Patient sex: M
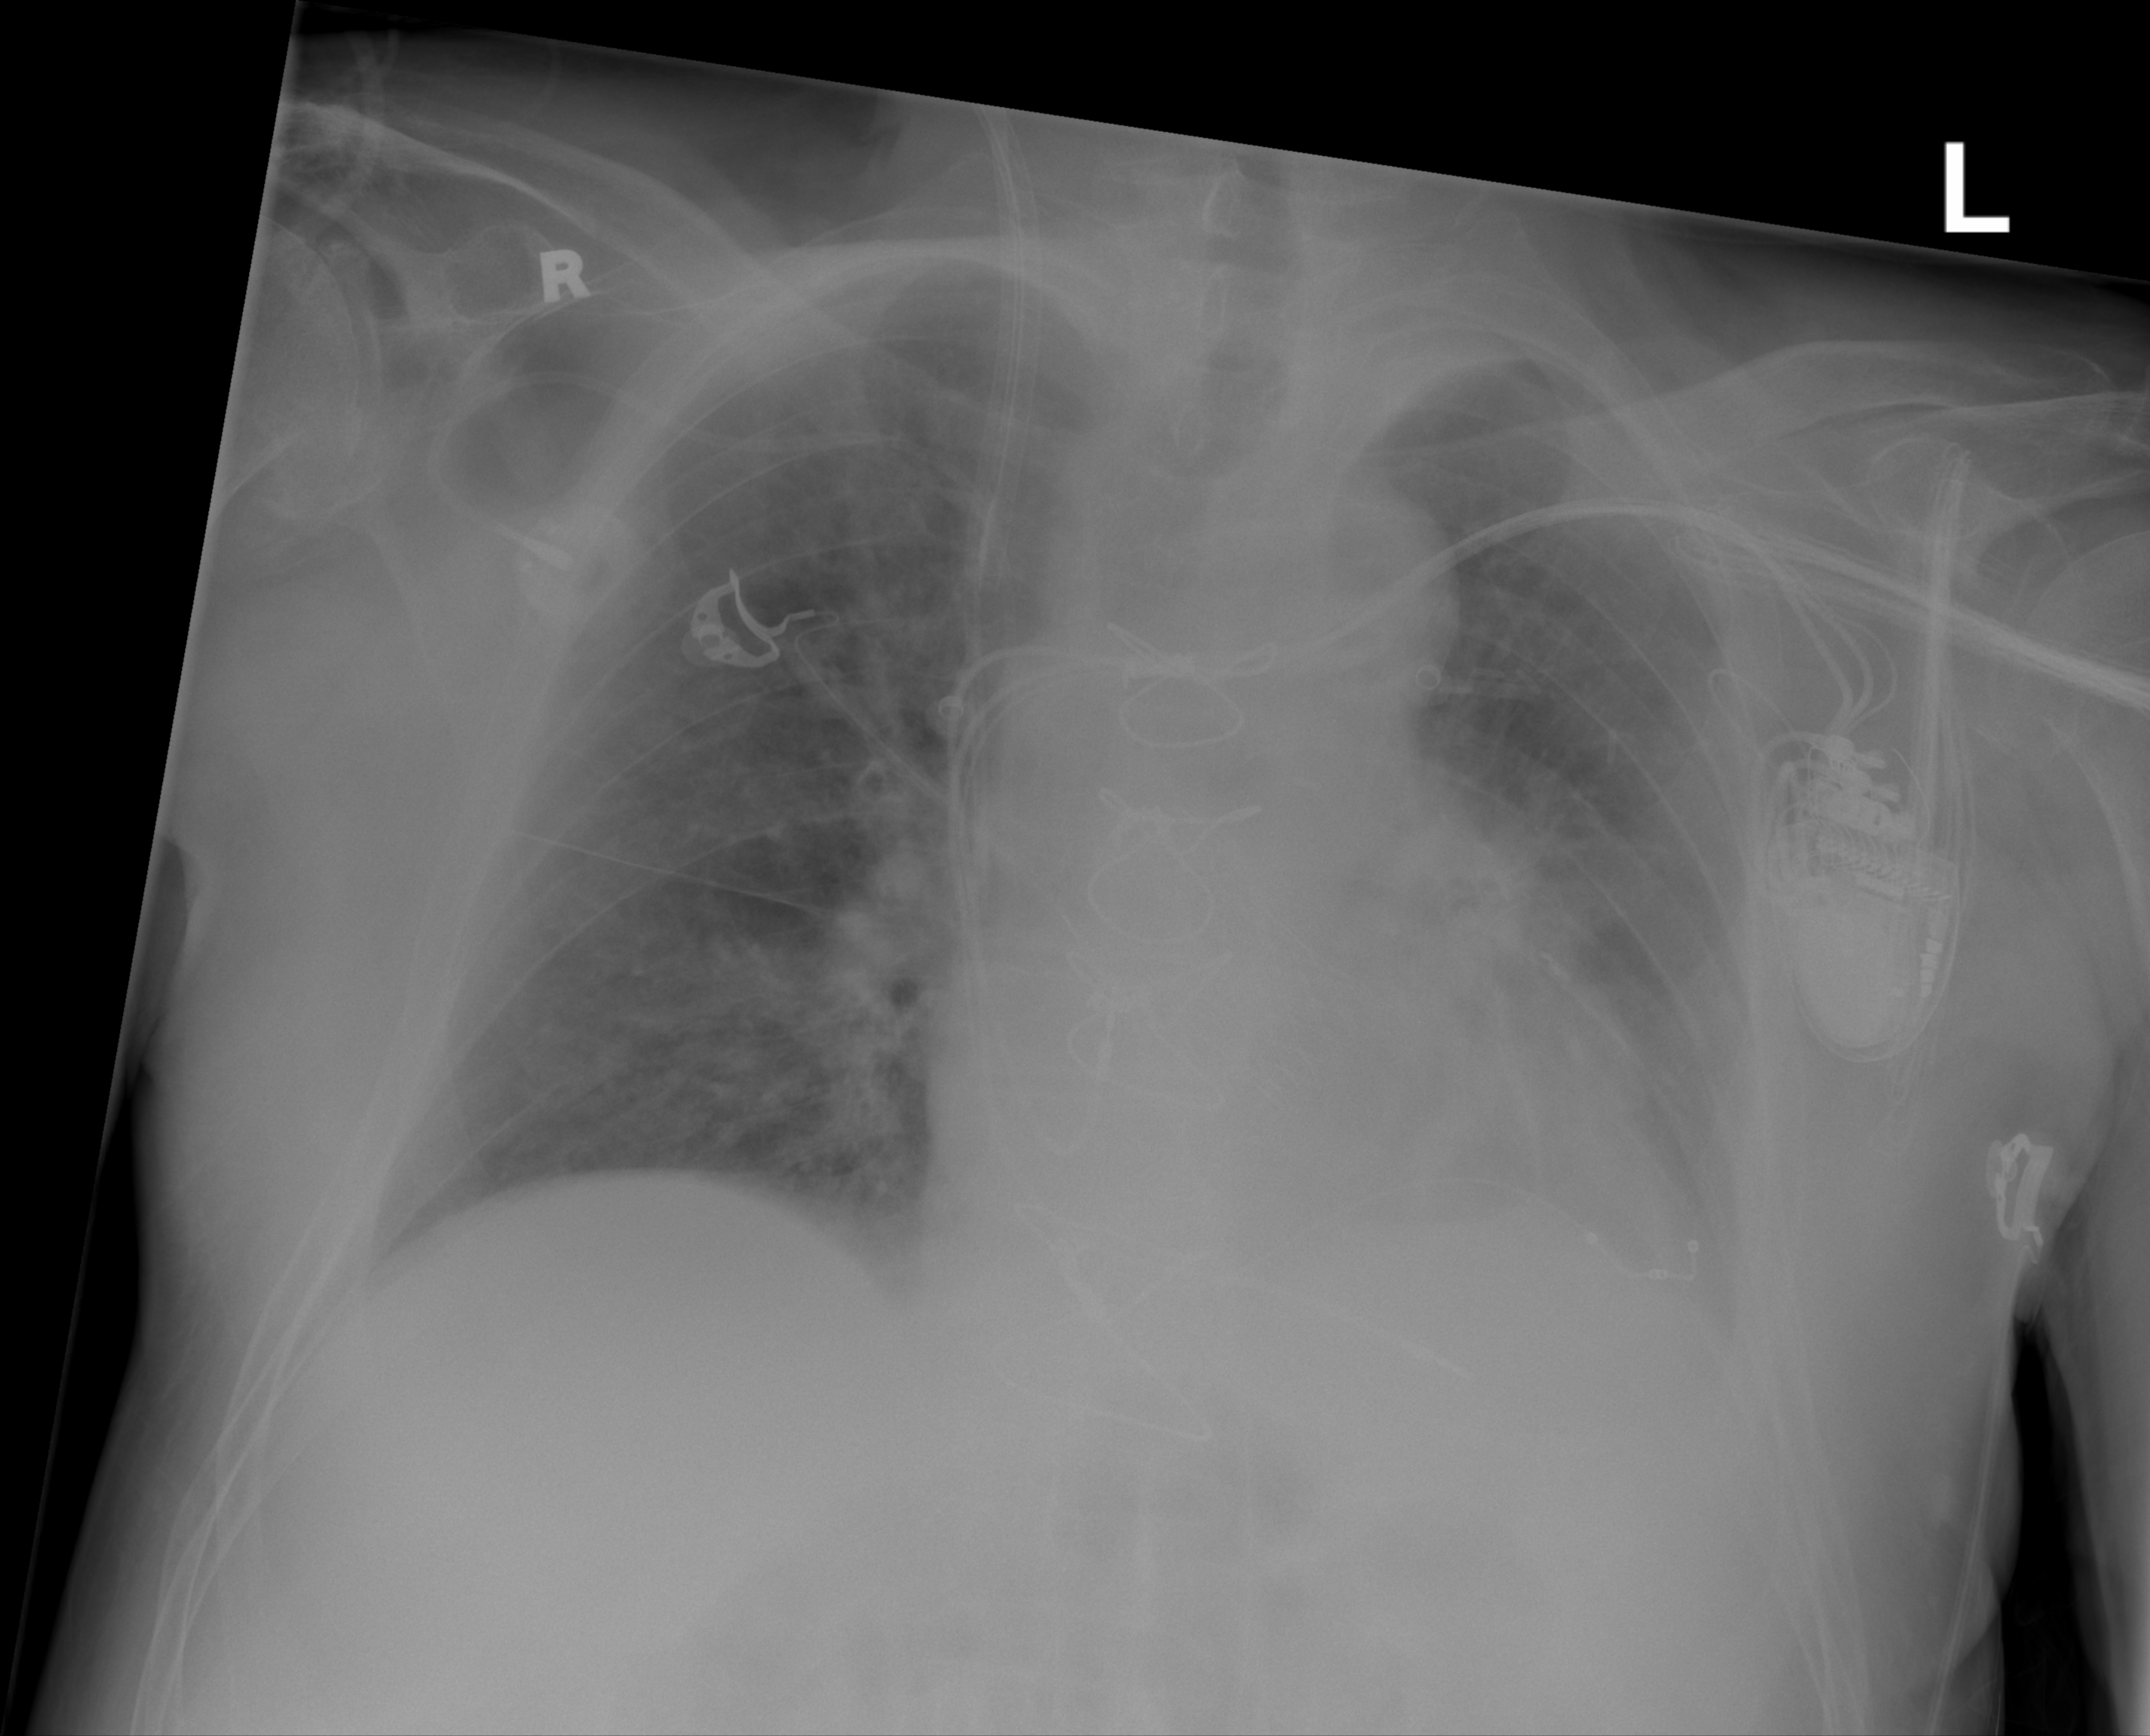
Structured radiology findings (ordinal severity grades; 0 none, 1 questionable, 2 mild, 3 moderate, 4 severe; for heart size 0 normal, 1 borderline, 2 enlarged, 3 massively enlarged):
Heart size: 1
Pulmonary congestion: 2
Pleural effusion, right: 0
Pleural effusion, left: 0
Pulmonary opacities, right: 0
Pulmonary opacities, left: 0
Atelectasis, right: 0
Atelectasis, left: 0